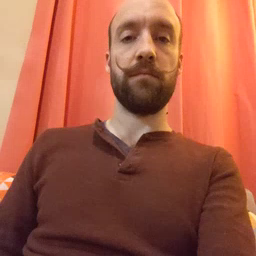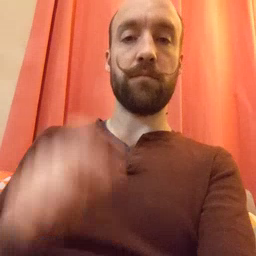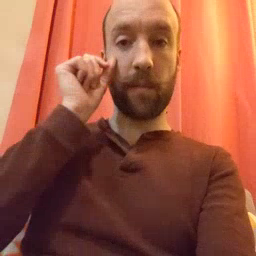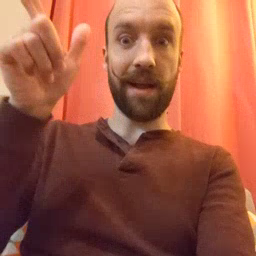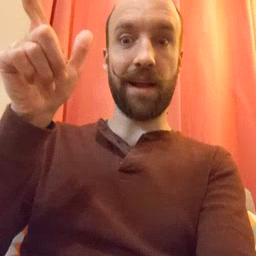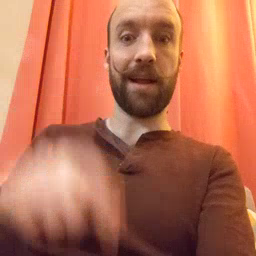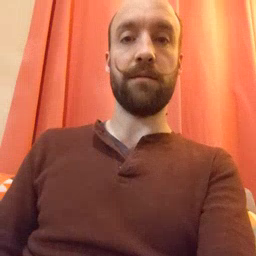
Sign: awake